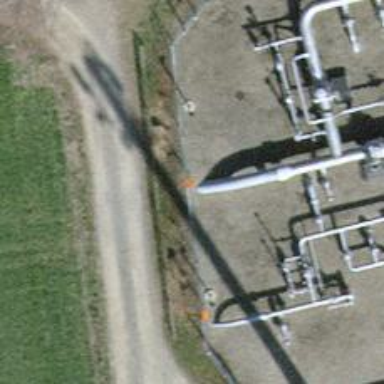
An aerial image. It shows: Pipeline marker.